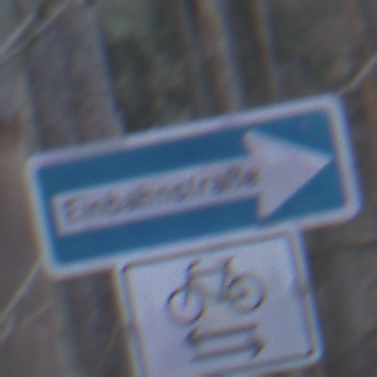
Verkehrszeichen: EinbahnstrasseRechtsweisend
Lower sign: RichtungsangabeDurchPfeile9
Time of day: MorningAfternoon
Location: Outdoor (Nature)
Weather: Overcast
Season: Winter
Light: Natural